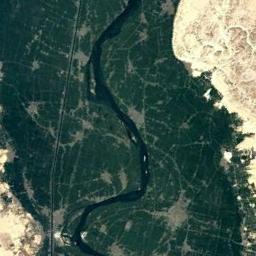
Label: river